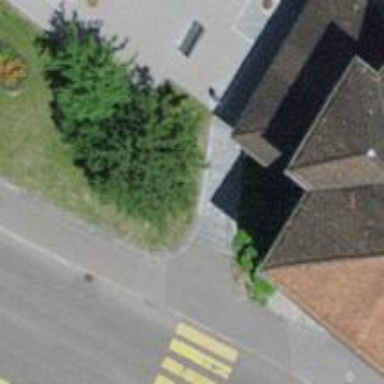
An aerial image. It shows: Road with steps.